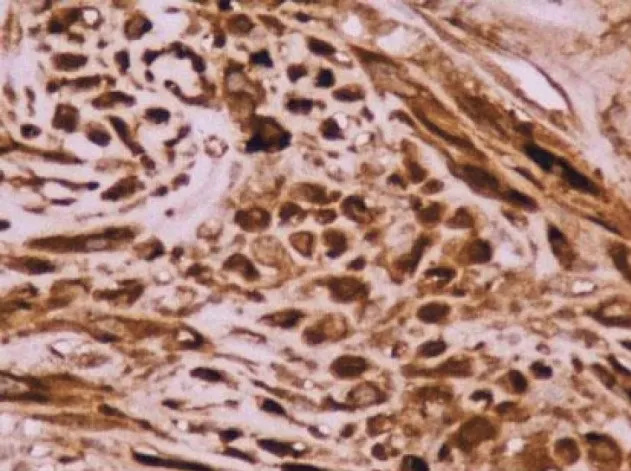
Reactivity in the cytoplasm of the myofibroblasts with smooth muscle actin (original magnification x400).
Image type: pathology (immunostaining)